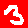
Digit: 3